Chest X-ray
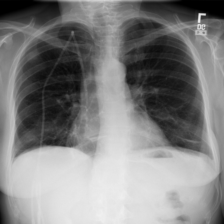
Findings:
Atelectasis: negative
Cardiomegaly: negative
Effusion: negative
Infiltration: negative
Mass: negative
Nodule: negative
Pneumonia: negative
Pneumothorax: negative
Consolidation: negative
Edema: negative
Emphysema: negative
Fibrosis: negative
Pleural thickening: negative
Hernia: negative